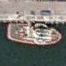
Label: civil